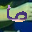
Label: 6